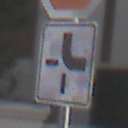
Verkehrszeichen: VerlaufVorfahrtsstrasse4
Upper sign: Stop
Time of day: MorningAfternoon
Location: Outdoor (Urban)
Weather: PartlyCloudy
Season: NotSpecified
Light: Natural